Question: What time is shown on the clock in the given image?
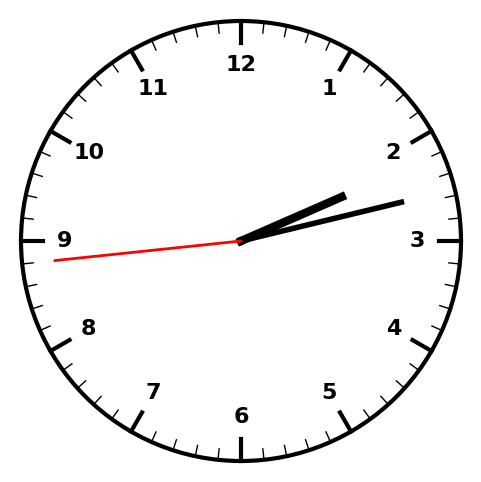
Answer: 02:12:44